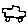
Label: car